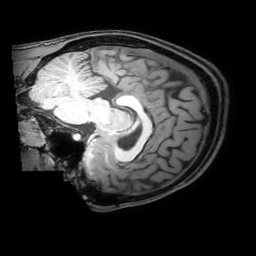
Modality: T1w
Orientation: sagittal
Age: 18
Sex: male
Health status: healthy
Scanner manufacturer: philips
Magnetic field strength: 3 T
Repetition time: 0.0079 s
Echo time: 0.0035 s